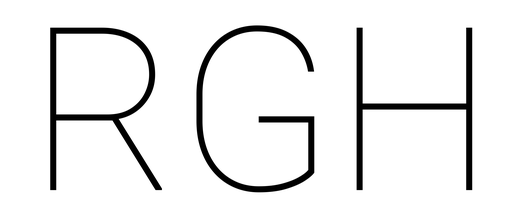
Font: Roboto_Thin